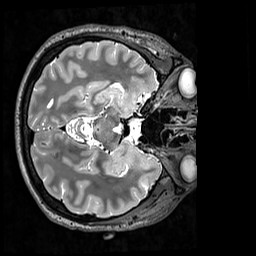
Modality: T2w
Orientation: axial
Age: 31
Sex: male
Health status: healthy
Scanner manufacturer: siemens
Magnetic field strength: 3 T
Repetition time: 3.2 s
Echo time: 0.568 s